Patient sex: F
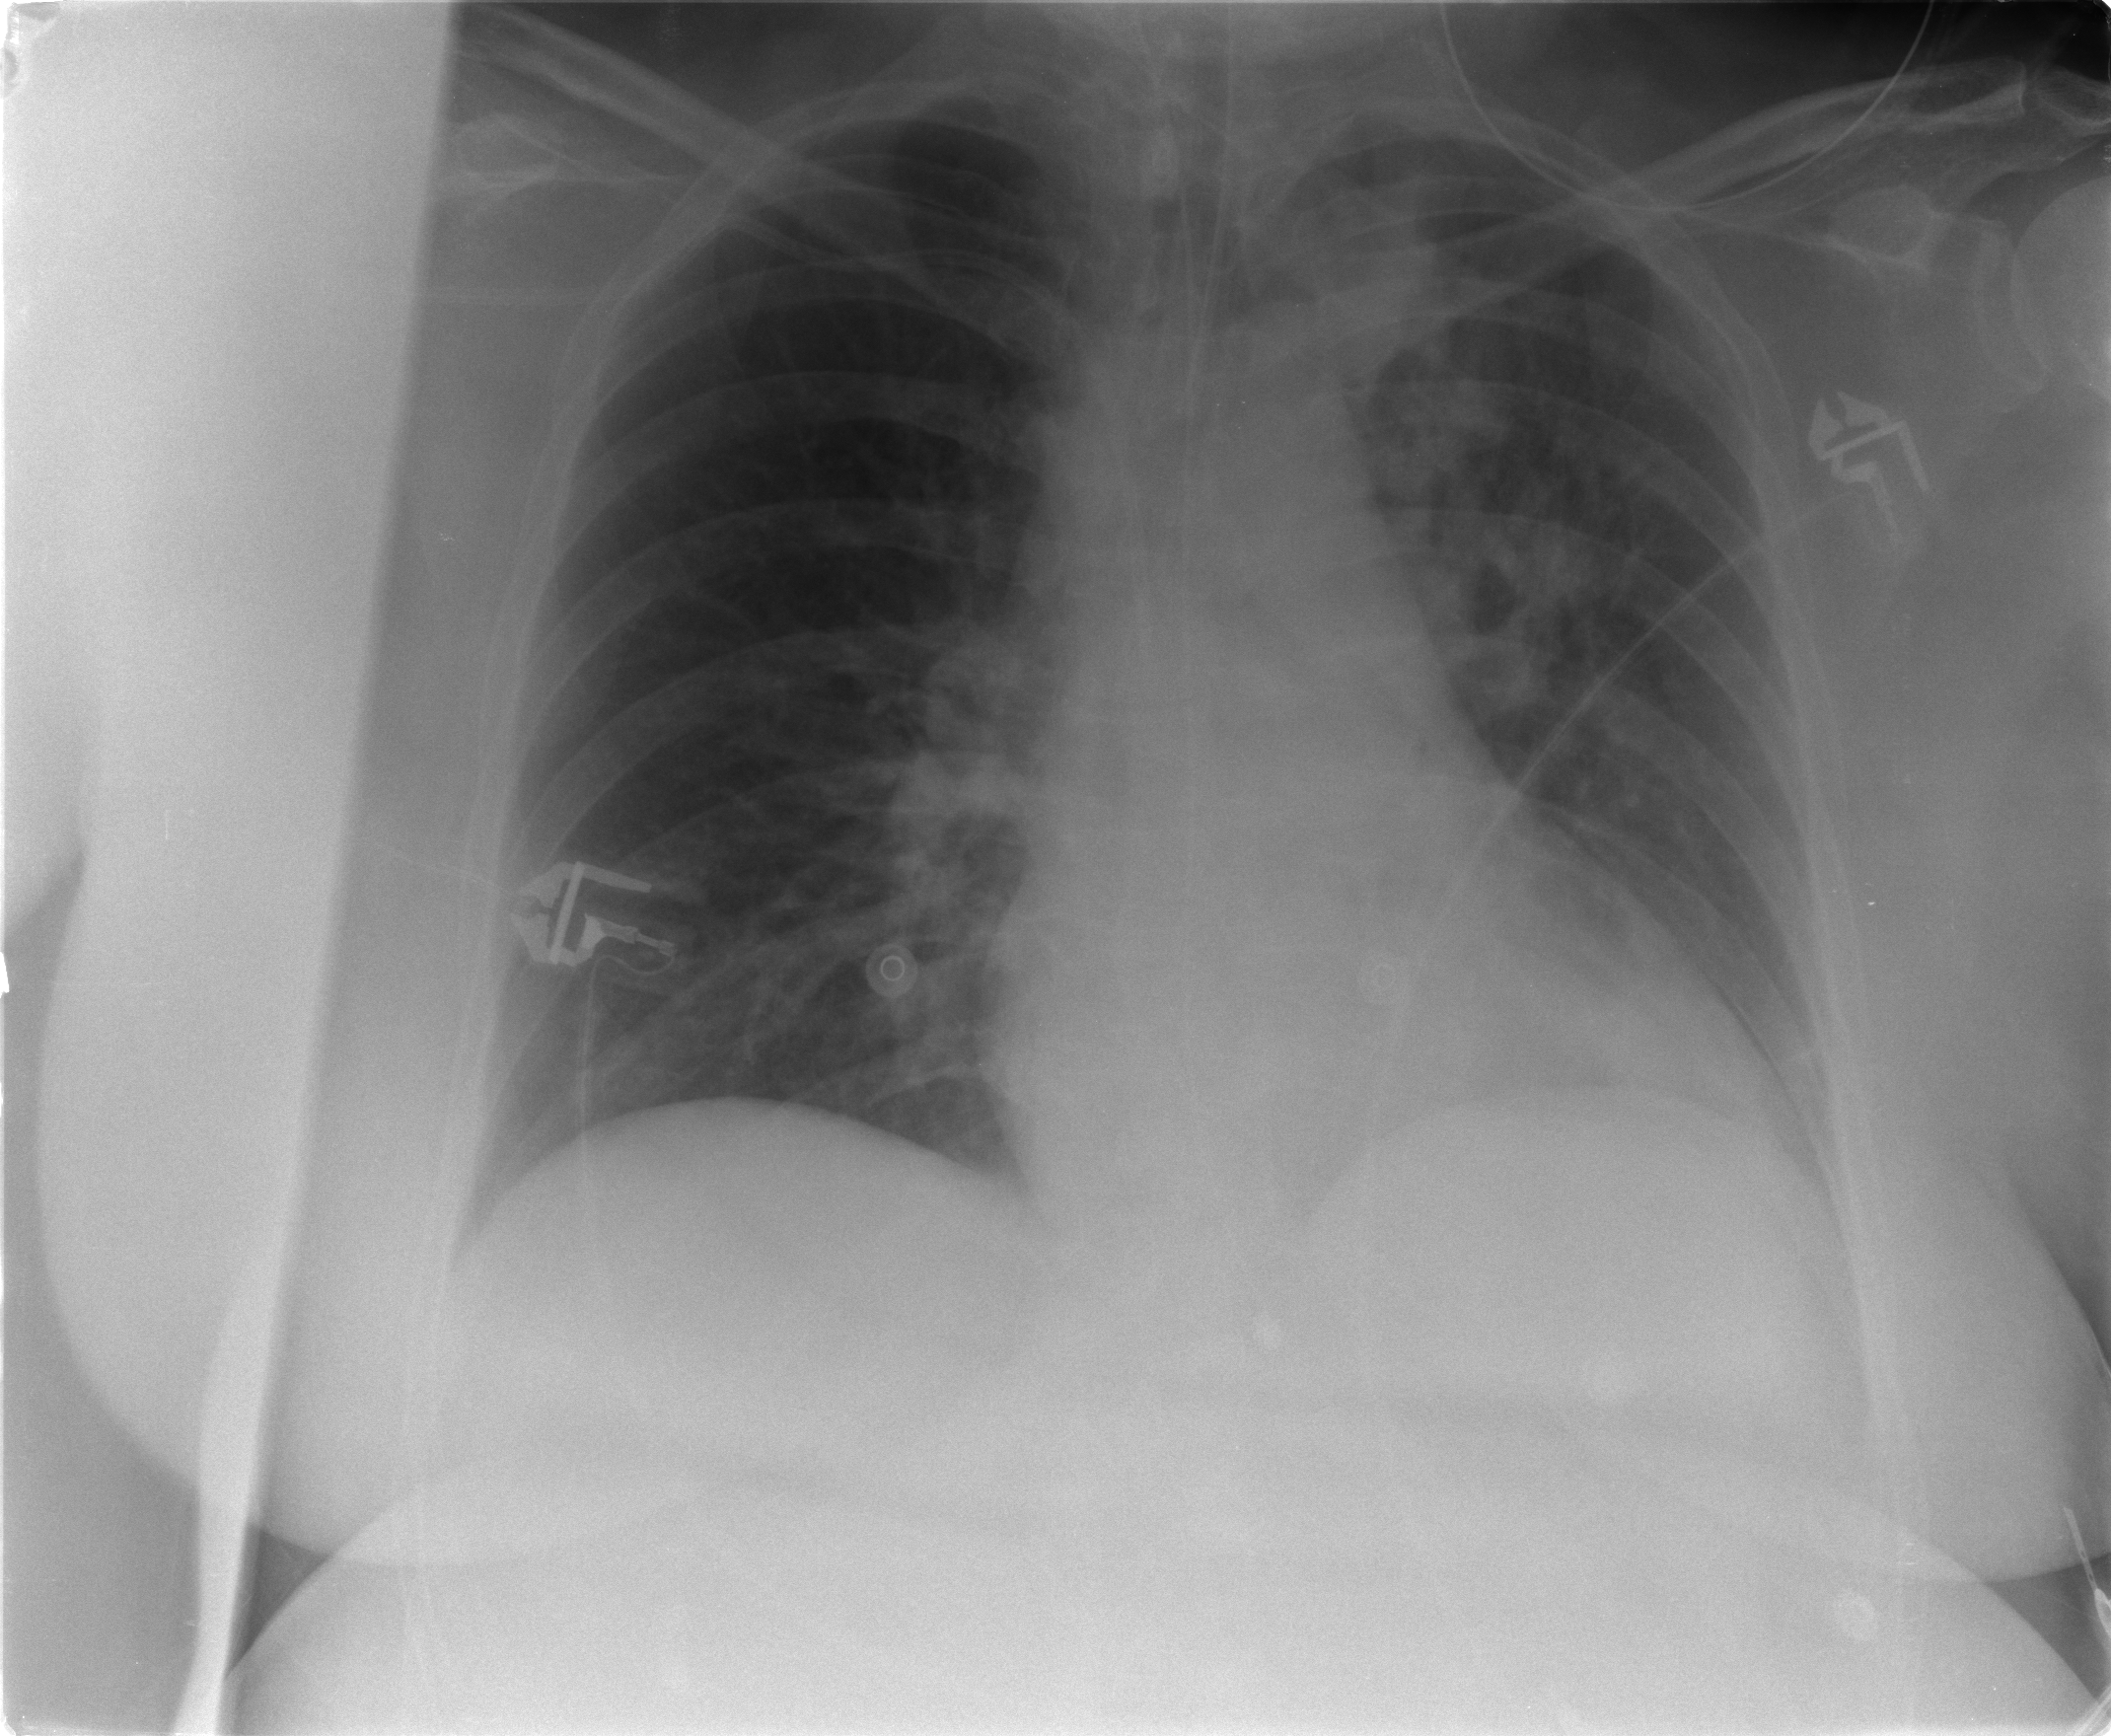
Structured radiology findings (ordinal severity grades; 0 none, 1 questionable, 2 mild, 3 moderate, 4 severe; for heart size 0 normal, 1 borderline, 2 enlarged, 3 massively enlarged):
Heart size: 0
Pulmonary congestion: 1
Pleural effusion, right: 0
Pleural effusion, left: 0
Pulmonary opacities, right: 0
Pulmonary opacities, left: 2
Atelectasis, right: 1
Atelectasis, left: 1